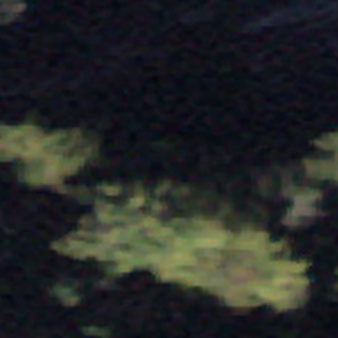
Label: other